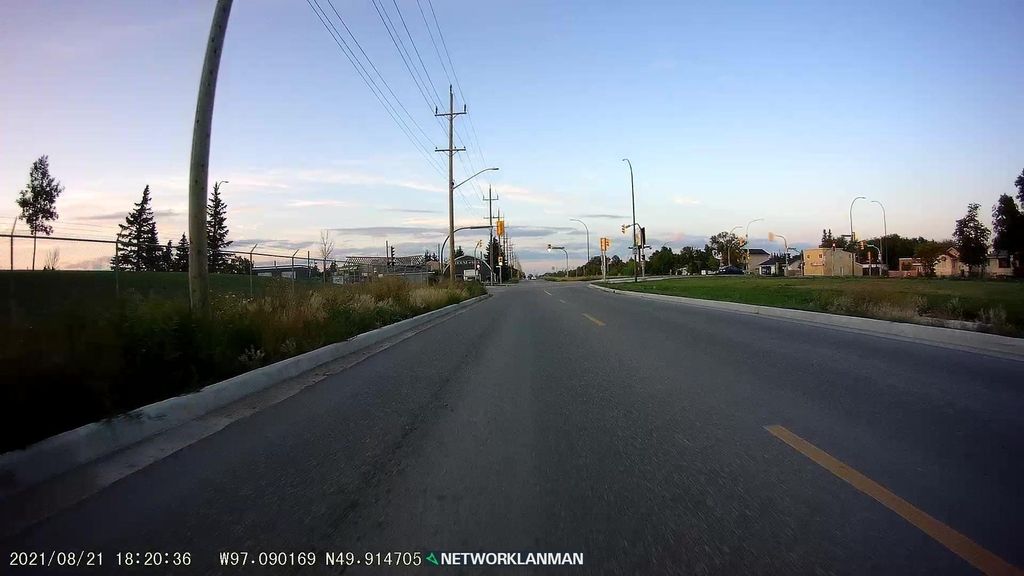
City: winnipeg